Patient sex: M
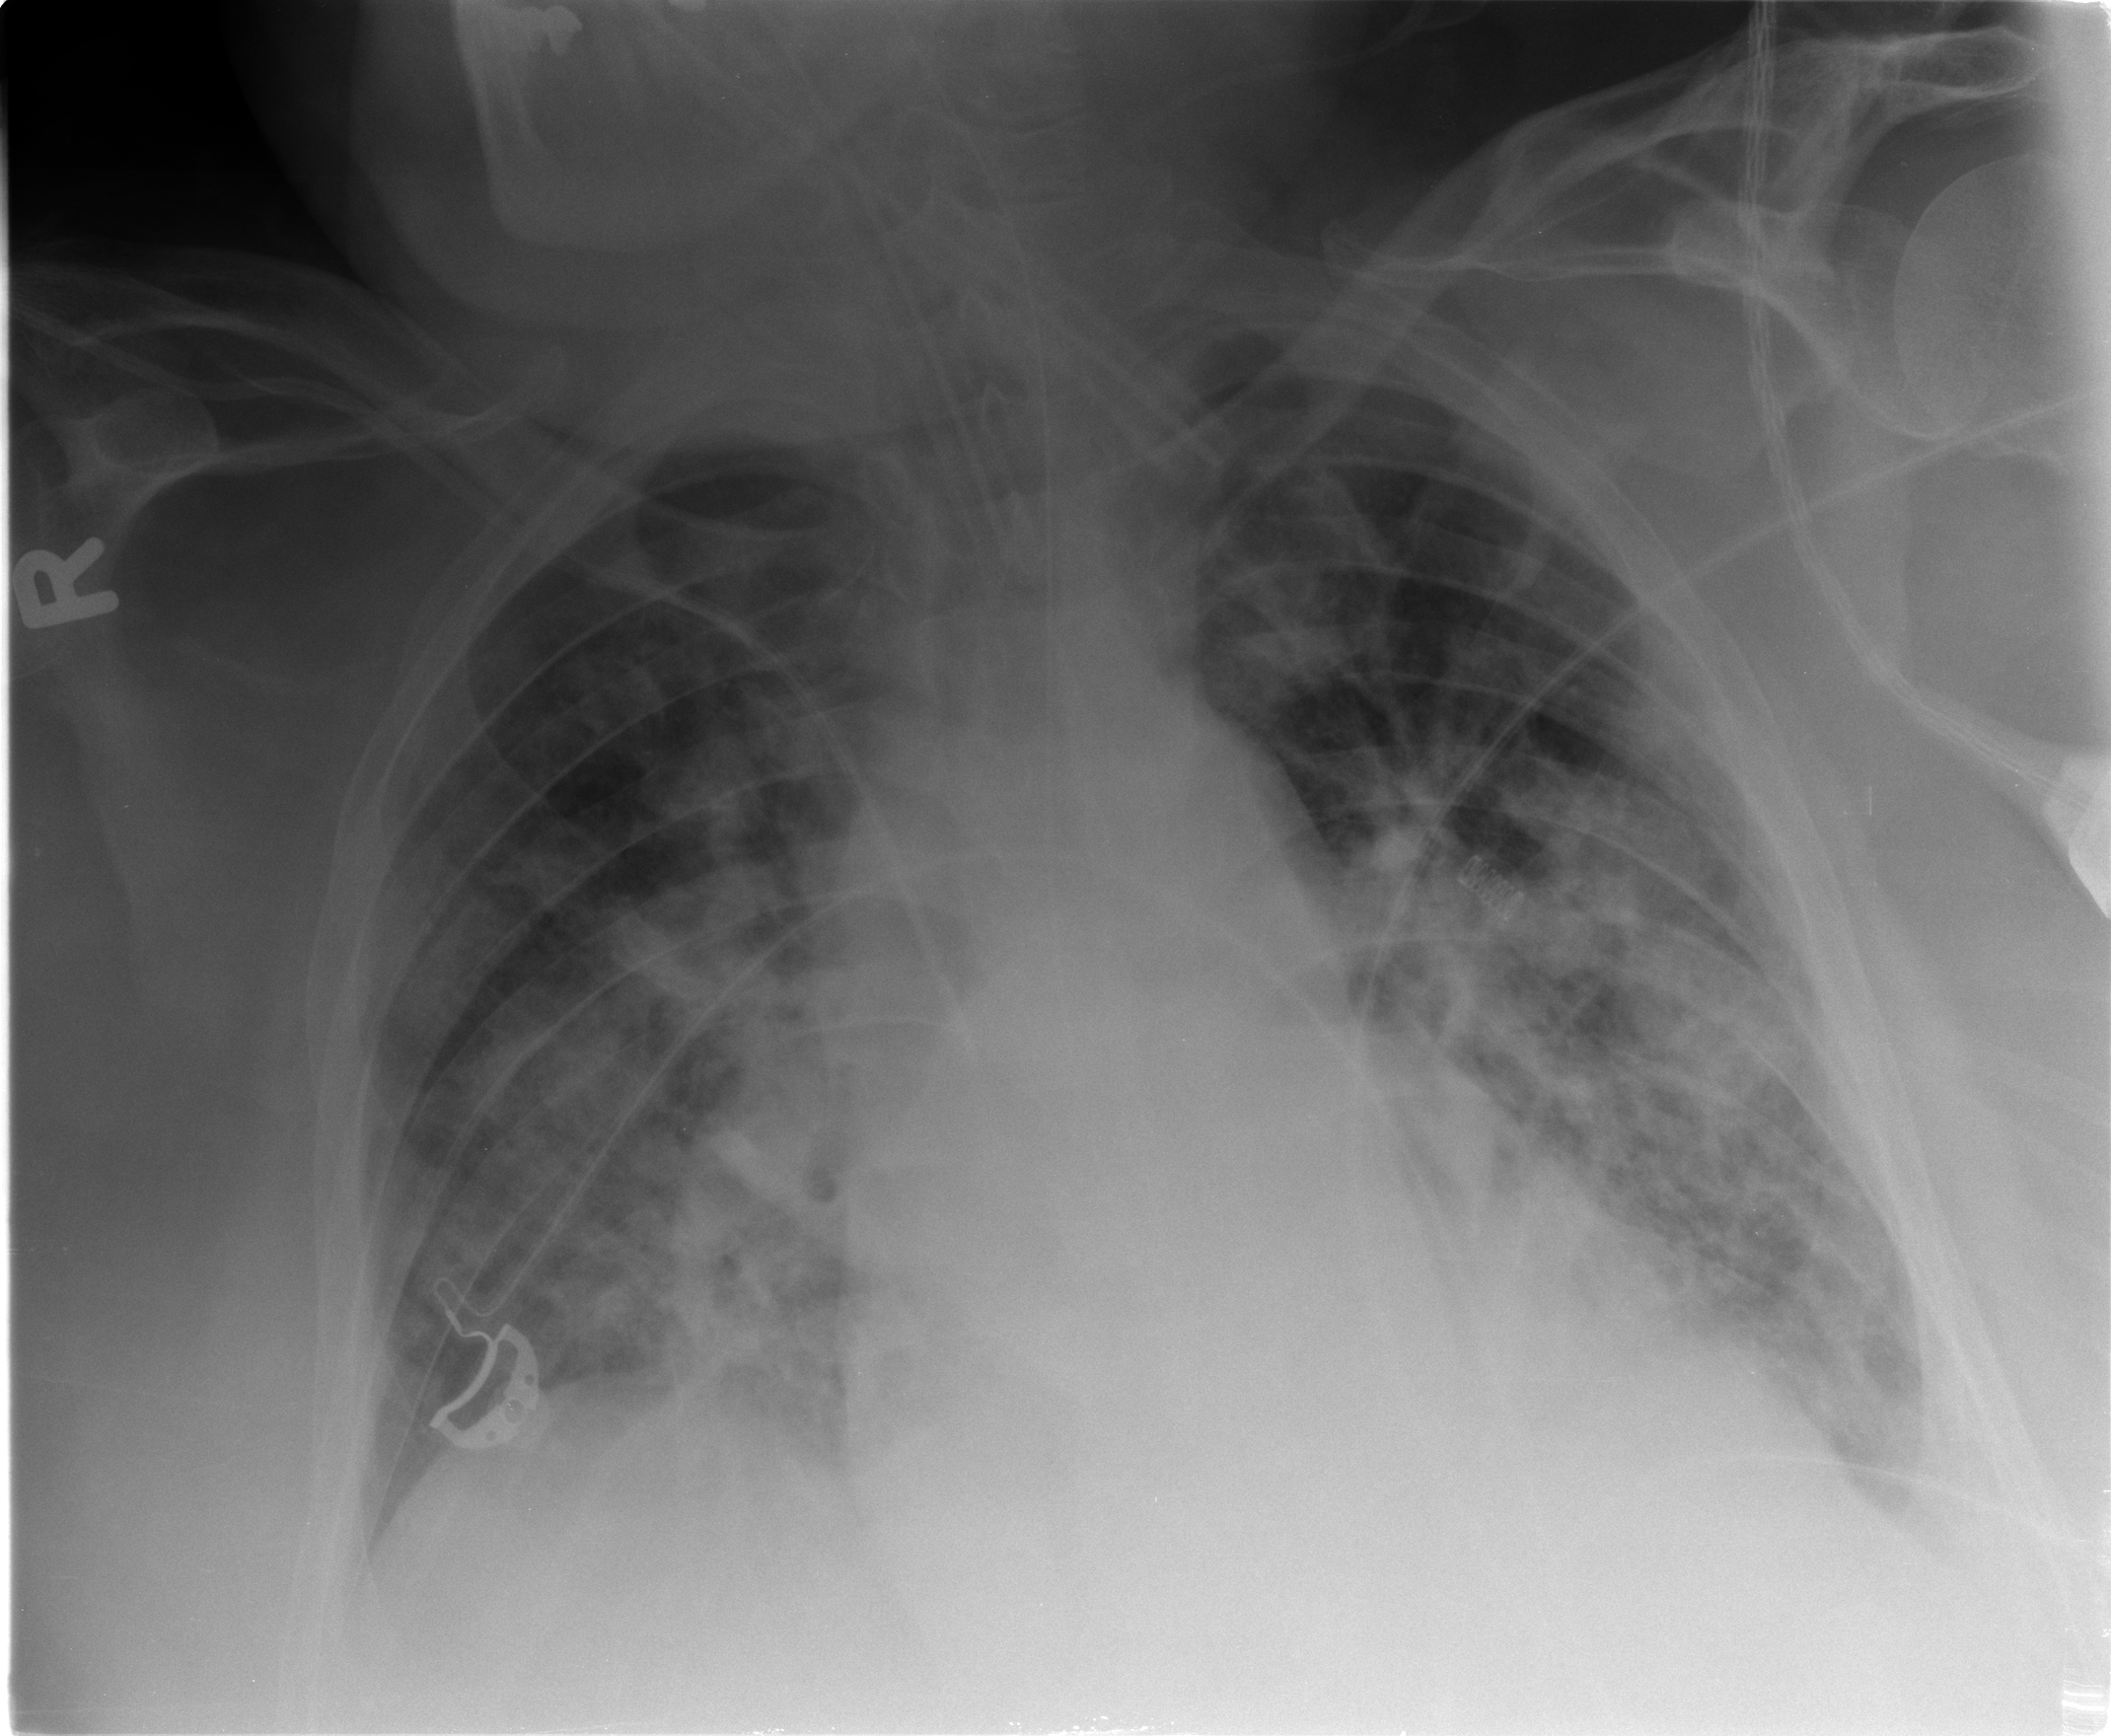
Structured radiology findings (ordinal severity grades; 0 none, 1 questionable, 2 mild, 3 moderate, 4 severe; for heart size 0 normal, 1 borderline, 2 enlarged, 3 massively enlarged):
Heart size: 2
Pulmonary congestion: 2
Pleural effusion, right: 0
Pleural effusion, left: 1
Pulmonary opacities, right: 3
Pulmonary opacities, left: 2
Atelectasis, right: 3
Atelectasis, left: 2